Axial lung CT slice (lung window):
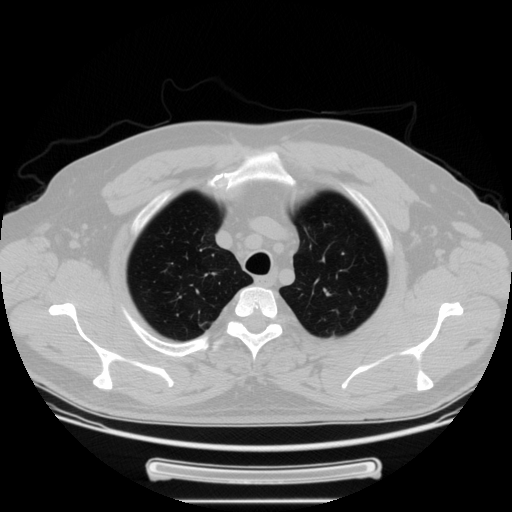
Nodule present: no